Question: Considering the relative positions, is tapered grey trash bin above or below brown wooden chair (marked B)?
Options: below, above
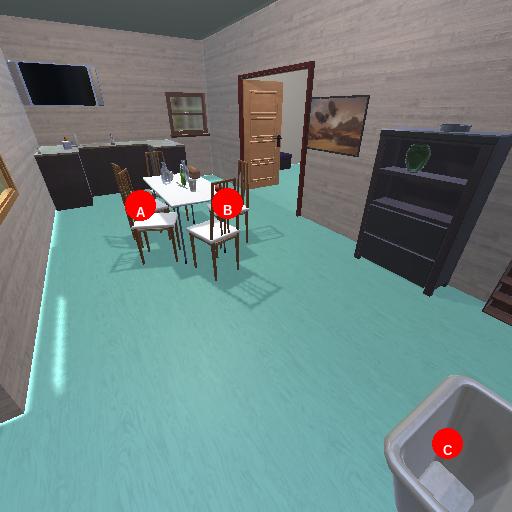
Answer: below